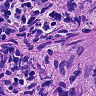
Metastatic tissue present: yes